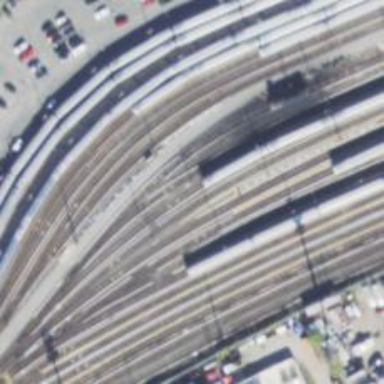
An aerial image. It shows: Electrified railway yard with rail tracks.